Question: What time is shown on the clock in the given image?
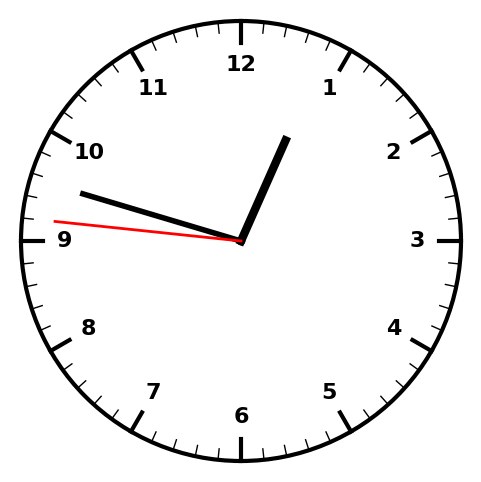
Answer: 12:47:46